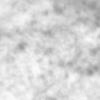
Label: no_change